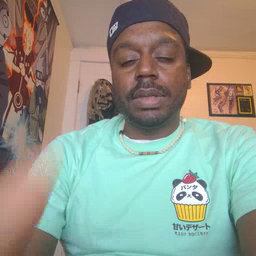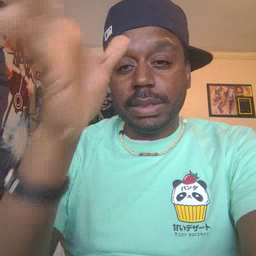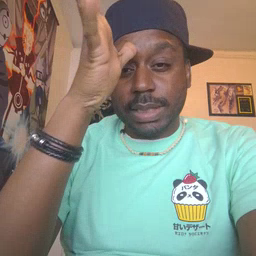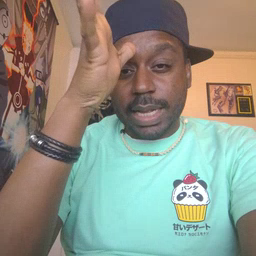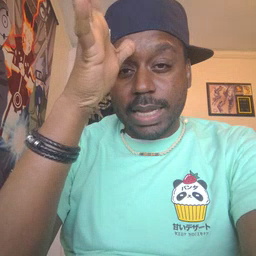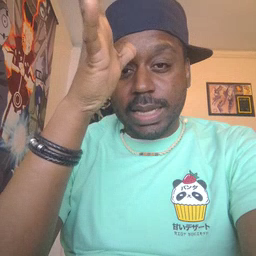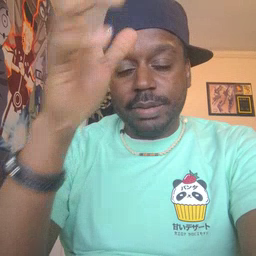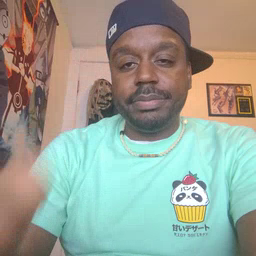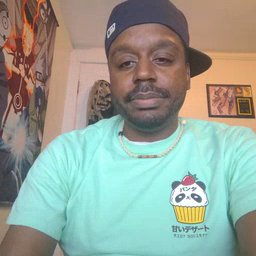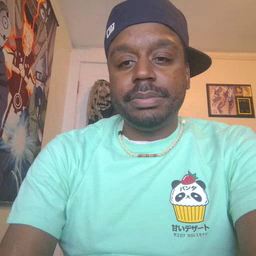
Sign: dad